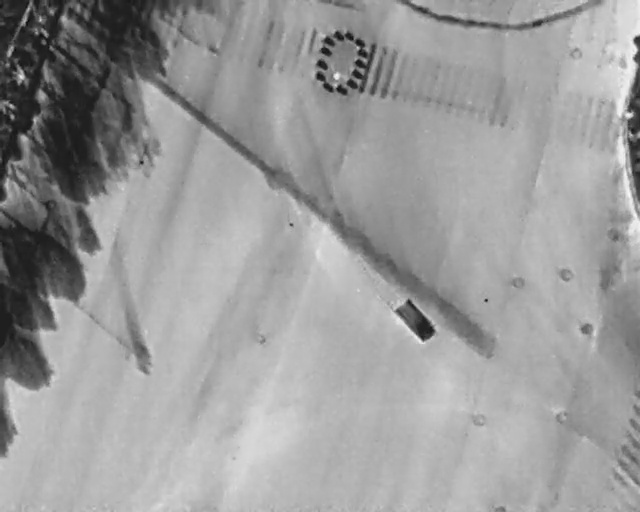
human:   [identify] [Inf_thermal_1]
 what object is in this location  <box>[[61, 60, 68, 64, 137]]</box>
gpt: <ref>1 medium car at the center</ref>